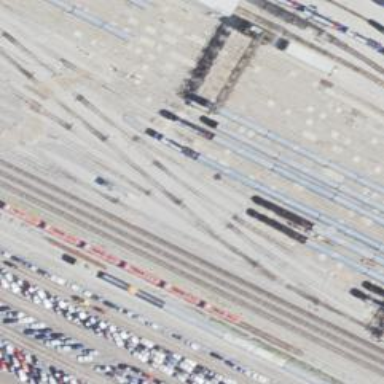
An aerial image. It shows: Railway yard in service.